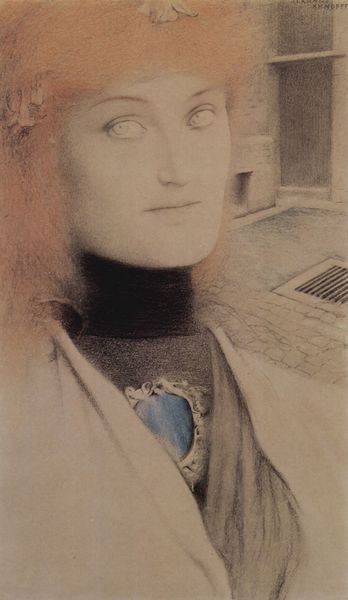
Titel: Wer wird mich erlösen?
Künstler: Fernand Khnopff
Standort: Paris
Institution: Collection N. Manoukian
Schlagwörter: blau, dunkel, hand, schatten, umhang, weiß, aquarell, gelb, mädchen, stadt, blumen, brust, busen, fenster, frankreich, frau, frisur, grau, haar, hell, kleid, kreide, licht, mund, nase, orange, pastell, schmuck, schwarz, strasse, tür, zeichnung, blick, blüten, dame, gebäude, haus, rosen, rot, weg, beige, hochformat, malerei, ornament, symbolismus, blond, jacke, architektur, augen, blass, bluse, falten, gesicht, haarschmuck, kragen, rahmen, stein, steine, bild, bildnis, hals, portrait, porträt, spiegel, spiegelung, gitter, boden, auge, gold, haare, mantel, stoff, stoffe, augenbrauen, brosche, frontal, kinn, kontrast, lippen, locke, locken, rosa, perücke, lächeln, papier, lehne, pflaster, halsband, moderne, kette, leer, modern, graphik, wasserfarbe, hof, platz, beleuchtung, farblos, rand, scheinwerfer, blue, red, white, window, black, collar, dress, empty, face, falte, gray, grey, hair, jugendstil, lady, nose, old, painting, robe, room, symbolism, woman, brauen, halstuch, flowers, looking, mirror, pink, brown, floor, augenbraue, klimt, surreal, tor, foto, fotografie, wände, haarspange, spange, rothaarig, eingang, tusche, wasserfarben, deckel, medaillon, kohle, druck, loch, stich, asphalt, pflasterstein, pflastersteine, bleistift, puppe, stift, braue, wachs, negativ, schweigen, öffnung, beleuchtet, rote haare, halbprofil, dunkels, androgyn, anhänger, amulett, medallion, iris, kraus, flower, silver, skin, stone, gruselig, building, girl, head, house, readhead, red hair, young, medusa, bleich, street, village, rollkragen, eyes, herz, kellerfenster, light, wien, view, golden, drawing, erleuchtung, gülden, gaze, shawl, shadow, chin, coat, mouth, scarf, sketch, fee, khnopff, rötel, portraät, curls, jacket, necklace, smile, shelf, door, town, outside, person, shirt, city, cloak, clothes, neck, stifte, fireplace, square, brick, buildings, watercolor, kastell, art, pastel, pencil, polychrom, umkehrung, zahrt, irreal, neuzeit, read, faber, gulli, abfluss, chest, rossetti, fair, ginger, lips, pale, redhead, stare, traumbild, chalk, charcoal, elegant, dutch, cheek, eyebrows, blake, montage, ghost, ghostly, urban, ätherisch, blurred, matel, blank, polychromie, stones, drogen, alley, scary, symbolist, mystical, help, eyebrow, william blake, photography, überbelichtet, creepy, medium, gully, faded, fotomontage, floating, ausleuchtung, witch, blonde, pastels, broche, fear, spotlight, glare, femal, broach, brooch, cameo, jewelry, pretty, heart, linen, thin, cobblestones, belge, belgian, blind, brooche, cobblestone, drain, dutch symbolist, farbumkehrung, fernand, fin de siècle, galre, grate, grill, guli, gulideckel, gutter, haunting, heating, holoow, horror, jewel, khnoopf, knopff, pendant, strange, überlicht, augebrauen, spooky, turtleneck, s, haunted, corner, fixieren, graphite, muted, choker, brows, woma, skun, eyebrowes, jewels, blur, ees, blend, gazze, cobble, pure, colored pencil, vent, sweater, fade, leight, cracy, drees, panting, neckless, gossendeckel, womam, medalion, pportrait, shelves, necklass, whie eyes, errie, blended, disturbed, possessed, haunt, bleded, hooker, alleyway, hairclip, rint, ghostlike, orange-haired, white-eyed, misterious, handpainted, #drain, small now, hair piece, kamal, frizzy hair, firelplace, phantom, broosh, striking, hausfenster, einje